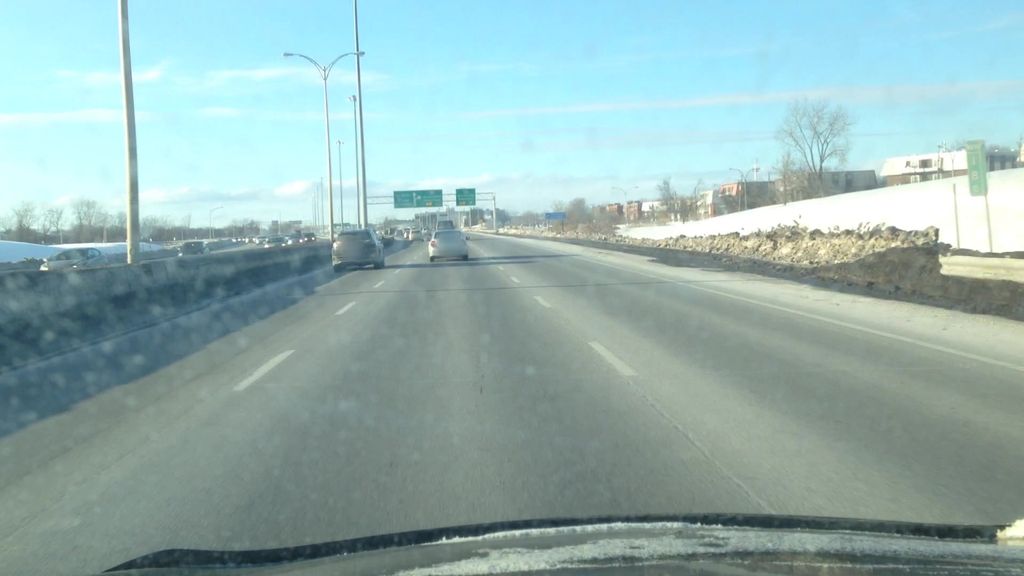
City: montreal